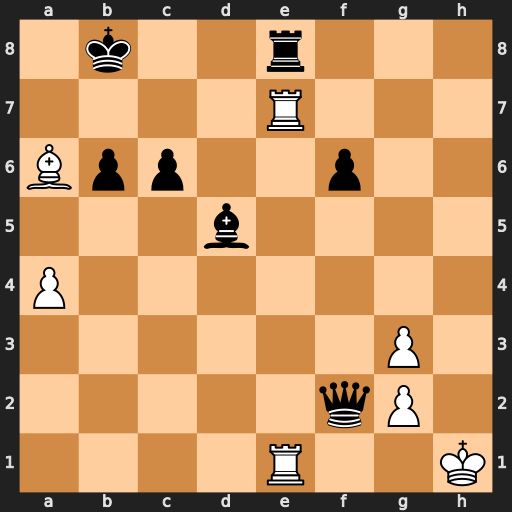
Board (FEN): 1k2r3/4R3/Bpp2p2/3b4/P7/6P1/5qP1/4R2K
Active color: w
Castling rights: -
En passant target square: -
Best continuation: Rb7+ Kc8 Rxe8#